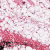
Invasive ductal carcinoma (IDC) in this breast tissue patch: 0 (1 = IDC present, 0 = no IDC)